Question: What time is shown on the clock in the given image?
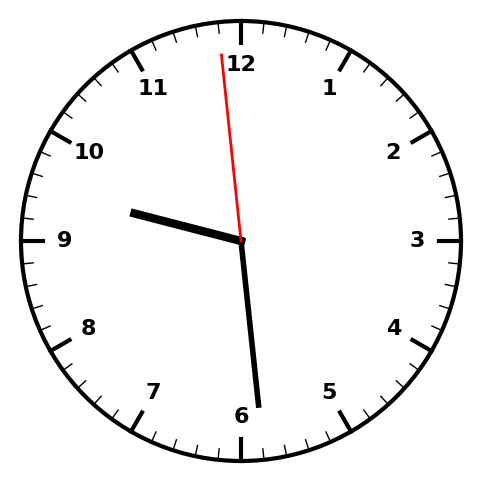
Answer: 09:28:59